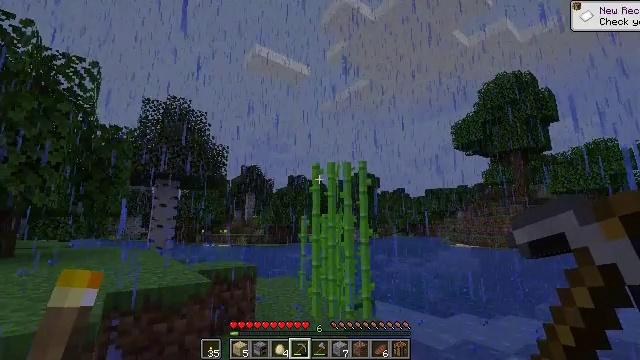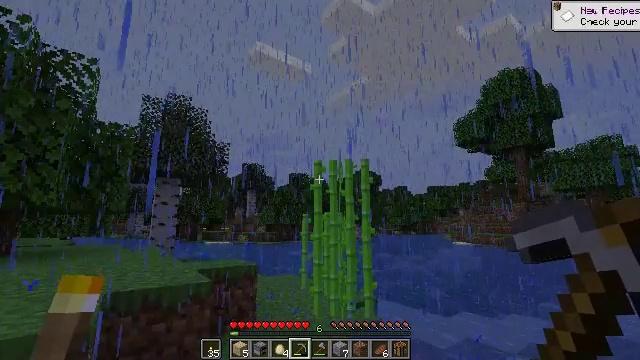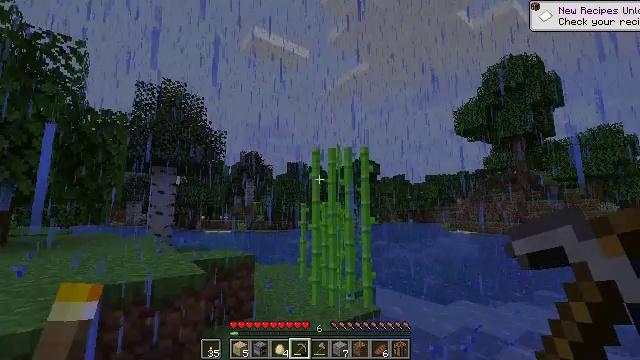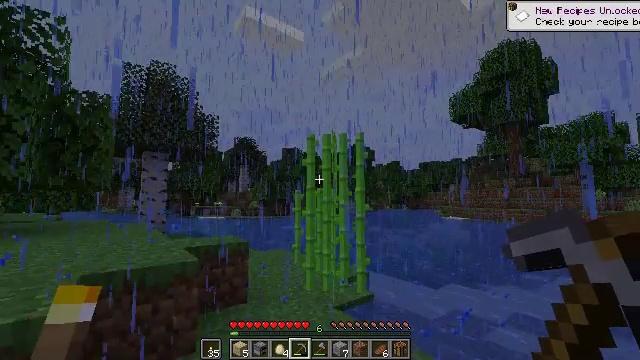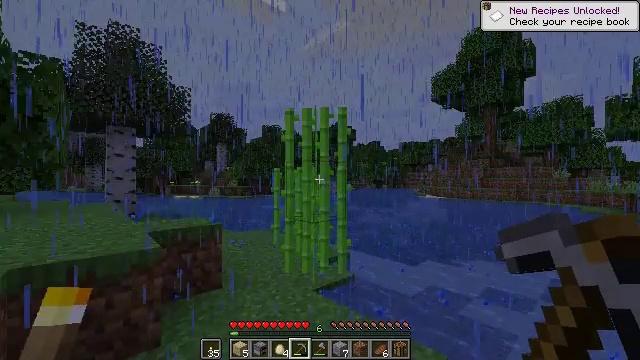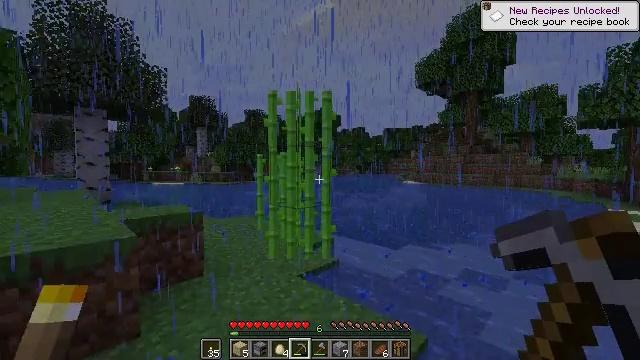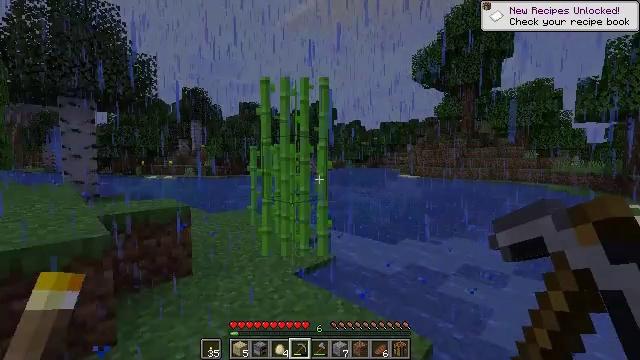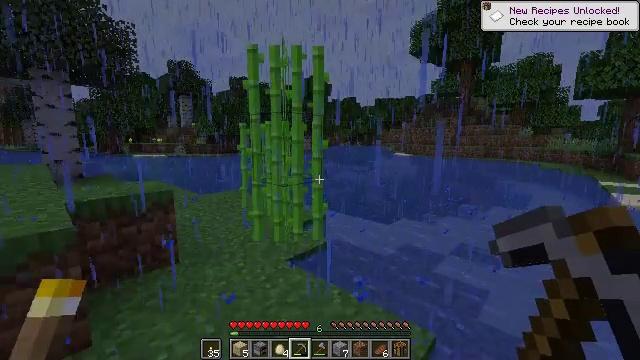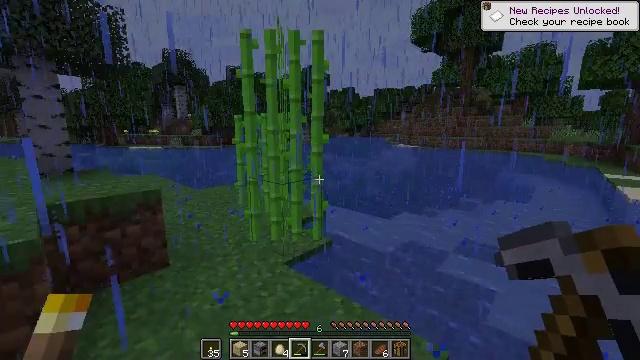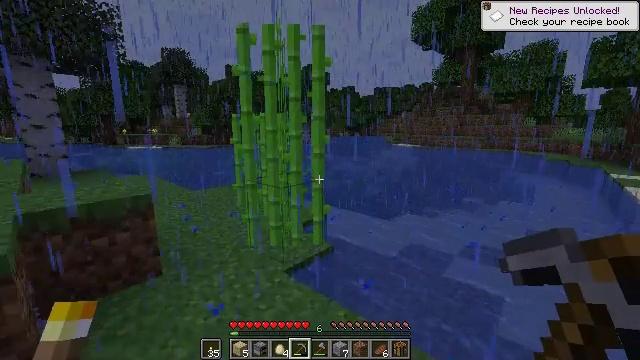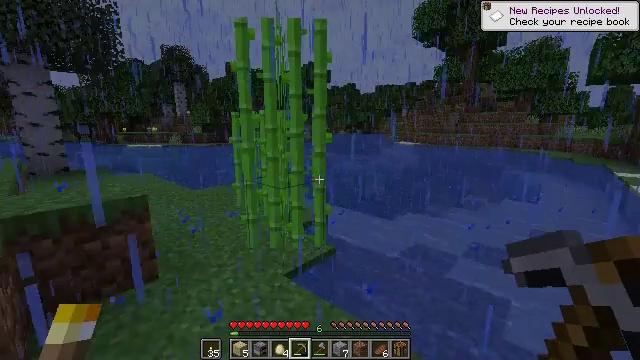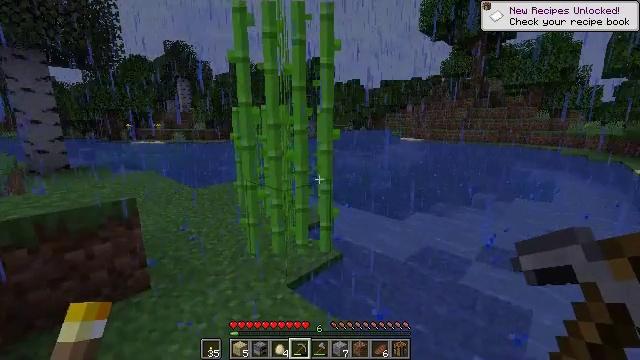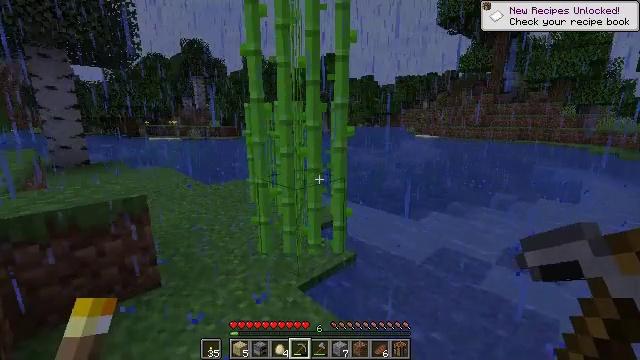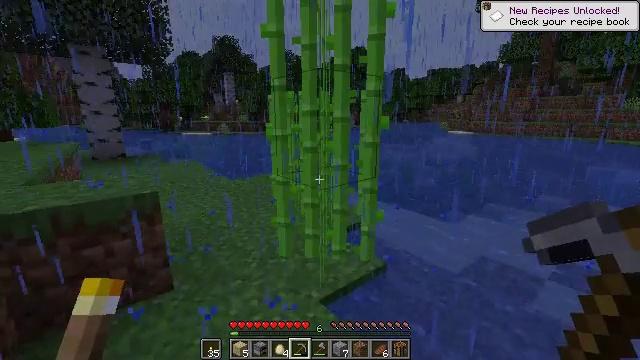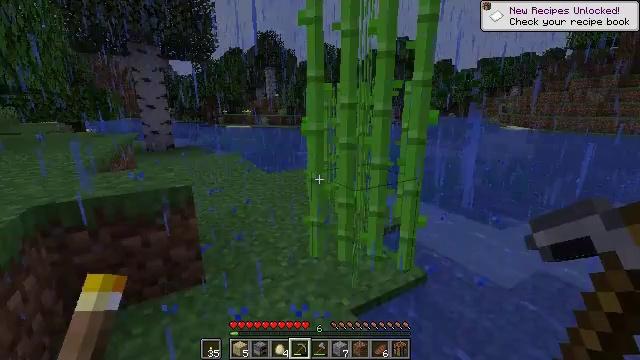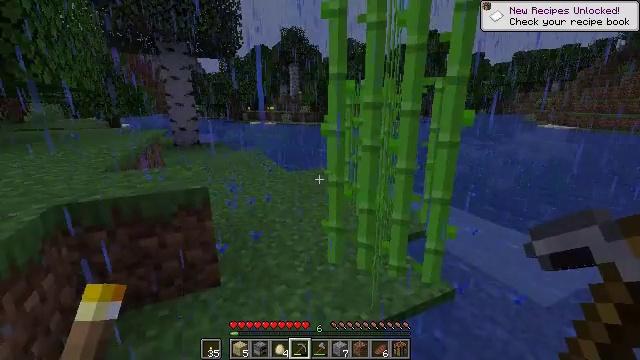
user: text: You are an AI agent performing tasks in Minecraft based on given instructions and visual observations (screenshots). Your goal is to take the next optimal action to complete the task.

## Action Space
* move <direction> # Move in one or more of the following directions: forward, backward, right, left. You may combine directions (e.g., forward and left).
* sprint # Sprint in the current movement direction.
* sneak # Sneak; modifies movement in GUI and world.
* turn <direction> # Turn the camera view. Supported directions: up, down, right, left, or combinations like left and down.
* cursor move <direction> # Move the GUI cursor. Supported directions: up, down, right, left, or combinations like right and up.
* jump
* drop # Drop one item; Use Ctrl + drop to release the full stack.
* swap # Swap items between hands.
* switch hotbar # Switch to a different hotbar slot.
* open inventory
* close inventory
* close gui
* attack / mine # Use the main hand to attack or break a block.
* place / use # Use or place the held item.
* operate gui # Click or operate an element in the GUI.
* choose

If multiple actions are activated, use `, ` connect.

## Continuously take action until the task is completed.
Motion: motion action
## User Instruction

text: Collect sugar cane near water sources.
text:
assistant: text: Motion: move forward
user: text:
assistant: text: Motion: move forward, turn down
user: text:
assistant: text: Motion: move forward, turn right and down
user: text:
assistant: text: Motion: move forward, turn right and down
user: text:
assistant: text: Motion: move forward, turn right and down
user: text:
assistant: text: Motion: move forward, turn down
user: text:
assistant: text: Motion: move forward, turn right and down
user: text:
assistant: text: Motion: move forward, turn down
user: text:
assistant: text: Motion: move forward
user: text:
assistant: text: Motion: move forward
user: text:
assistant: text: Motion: move forward
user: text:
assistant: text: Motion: move forward, turn left
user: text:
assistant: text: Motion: move forward, turn left and down
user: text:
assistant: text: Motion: move forward, turn left and down
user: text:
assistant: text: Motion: move forward, turn left
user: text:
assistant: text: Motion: move forward, turn left
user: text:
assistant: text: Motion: move forward
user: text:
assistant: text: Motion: move forward
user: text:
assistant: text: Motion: move forward, turn right
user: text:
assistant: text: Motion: move forward, turn right
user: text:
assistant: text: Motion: turn right and down
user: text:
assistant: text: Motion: turn right
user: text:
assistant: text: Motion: attack / mine
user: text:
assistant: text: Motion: attack / mine
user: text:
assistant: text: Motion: attack / mine
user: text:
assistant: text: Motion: no_op
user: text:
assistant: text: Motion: no_op
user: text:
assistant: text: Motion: no_op
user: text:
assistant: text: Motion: no_op
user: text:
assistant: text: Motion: no_op